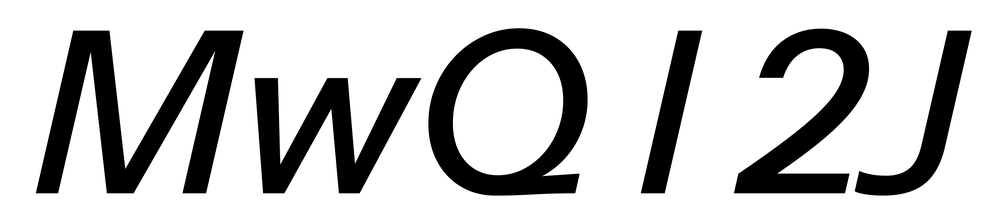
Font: InstrumentSans-Italic_Medium_Italic